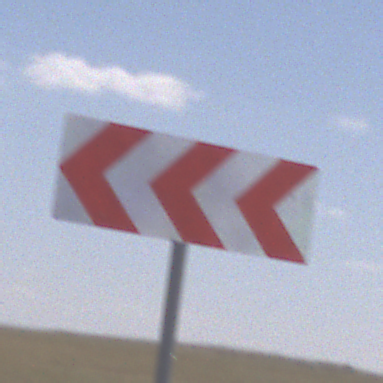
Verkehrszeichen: RichtungstafelnInKurvenGrossRechts
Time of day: Midday
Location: Outdoor (Nature)
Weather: PartlyCloudy
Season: NotSpecified
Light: Natural